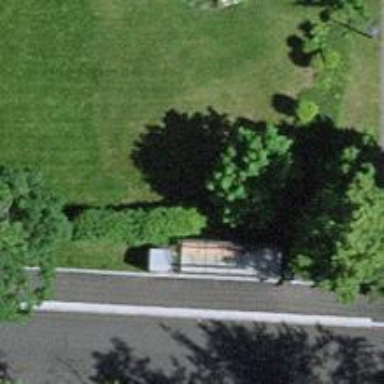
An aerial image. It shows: Bench.